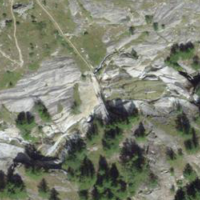
EUNIS habitat code: 31
Species observed at this site:
Gypaetus barbatus
Ptyonoprogne rupestris